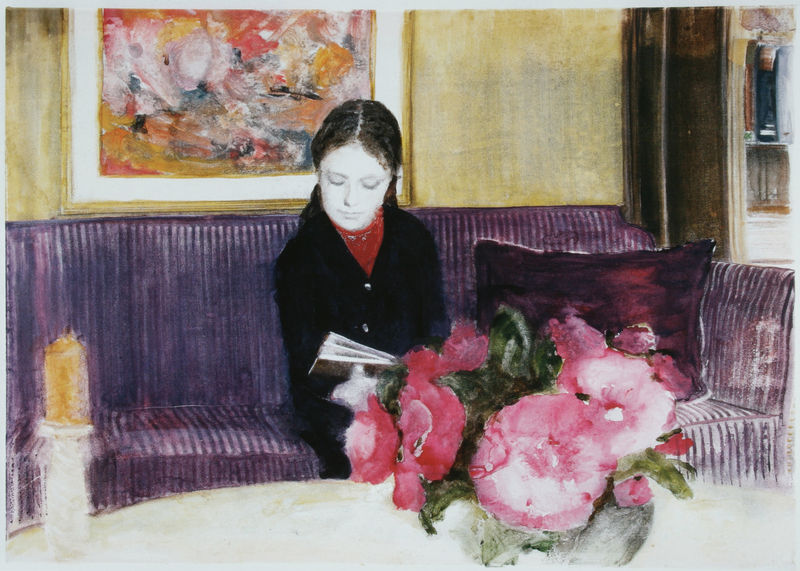
Titel: Das Fotoalbum
Künstler: Eva Schwab
Standort: Essen
Institution: Olbricht Collection
Schlagwörter: blau, gemälde, aquarell, grün, mädchen, blumen, braun, fenster, frau, orange, schwarz, tisch, zimmer, blüten, rose, rosen, rot, tuch, malerei, wand, rahmen, bild, porträt, vorhang, interieur, rosa, vase, aussicht, bilderrahmen, sofa, blumenvase, moderne, lila, wasserfarbe, kissen, lesen, kerze, streifen, buch, kerzenständer, bücherregal, caoch, pfingstrosen, zitat, lesend, kandelaber, kandinsky, bund, gemalde, ge1970ercolla, glasrahmung, kunstdruck